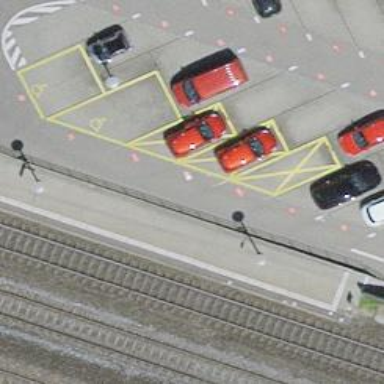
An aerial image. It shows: Car sharing facility.